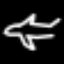
Label: airplane